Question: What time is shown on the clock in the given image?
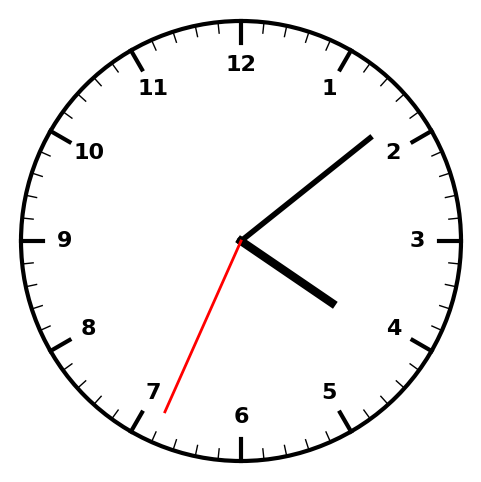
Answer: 04:08:34